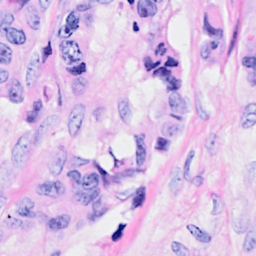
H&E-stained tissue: Breast